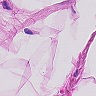
Metastatic tissue present: no